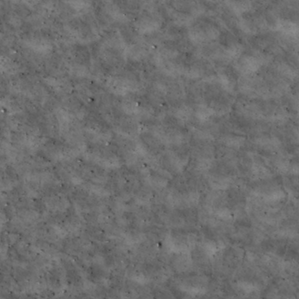
Label: non_frost